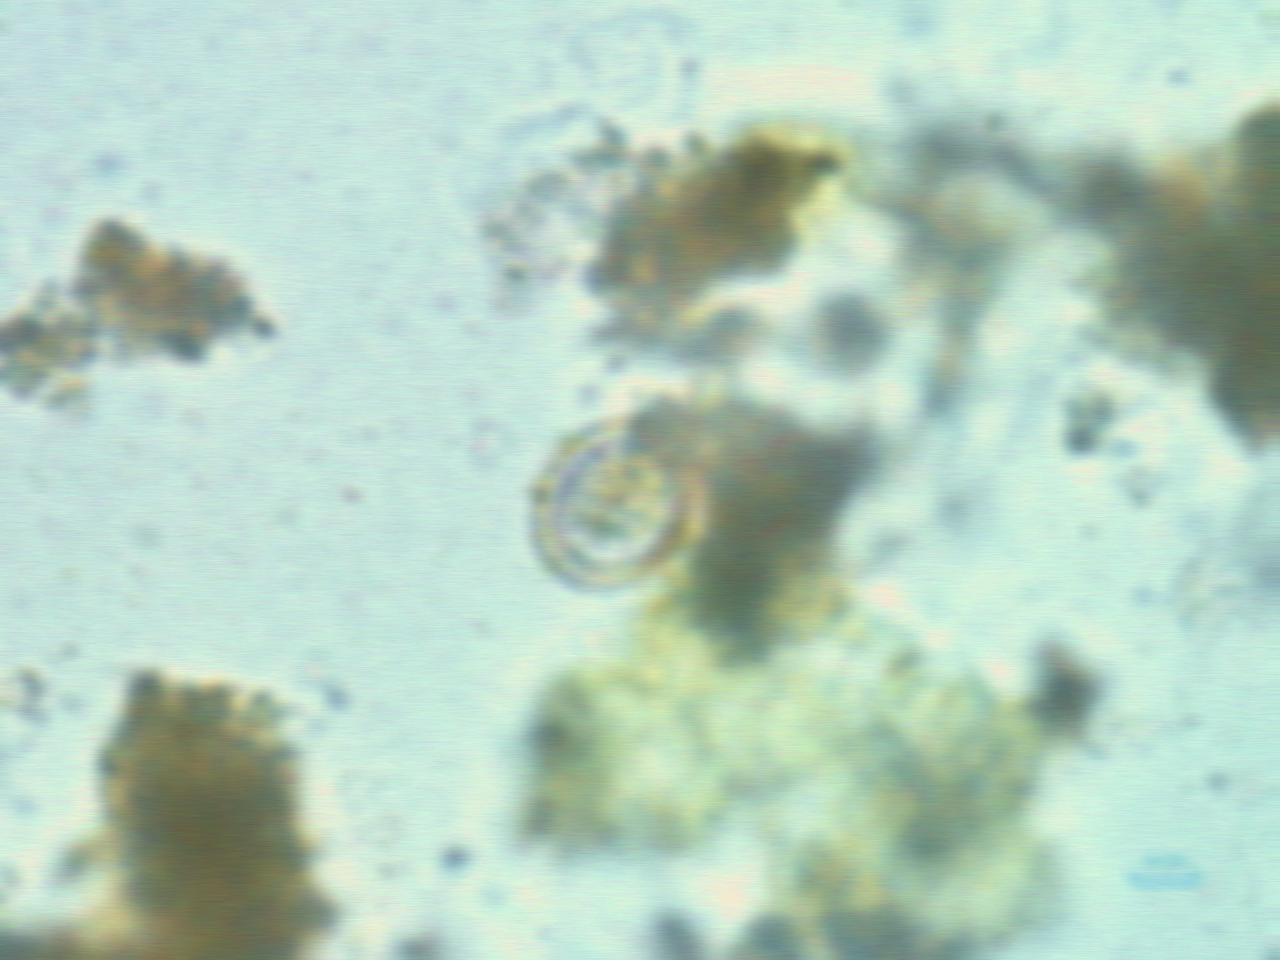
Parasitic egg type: Hymenolepis nana